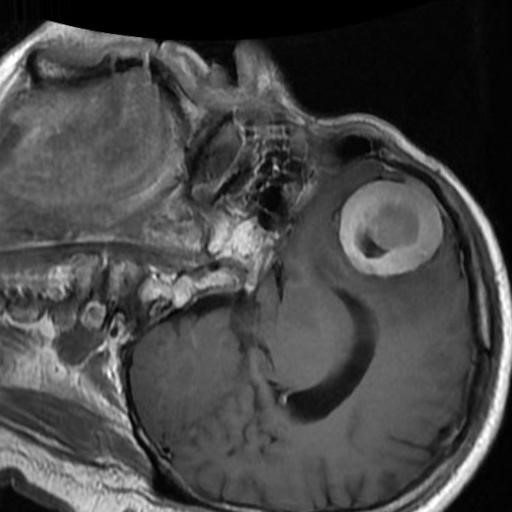
Label: brain_menin